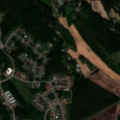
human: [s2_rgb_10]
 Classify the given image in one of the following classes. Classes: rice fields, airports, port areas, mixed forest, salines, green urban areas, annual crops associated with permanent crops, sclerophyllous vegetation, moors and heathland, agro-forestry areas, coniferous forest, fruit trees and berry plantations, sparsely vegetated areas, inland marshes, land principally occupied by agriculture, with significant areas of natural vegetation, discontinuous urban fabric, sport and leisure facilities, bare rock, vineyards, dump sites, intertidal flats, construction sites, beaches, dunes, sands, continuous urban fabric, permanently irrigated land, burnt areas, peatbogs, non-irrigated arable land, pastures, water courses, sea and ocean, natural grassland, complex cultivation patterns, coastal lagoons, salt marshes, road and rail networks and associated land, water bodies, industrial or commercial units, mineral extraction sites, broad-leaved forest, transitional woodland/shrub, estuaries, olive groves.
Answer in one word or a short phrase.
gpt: discontinuous urban fabric, green urban areas, land principally occupied by agriculture, with significant areas of natural vegetation, coniferous forest, mixed forest